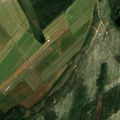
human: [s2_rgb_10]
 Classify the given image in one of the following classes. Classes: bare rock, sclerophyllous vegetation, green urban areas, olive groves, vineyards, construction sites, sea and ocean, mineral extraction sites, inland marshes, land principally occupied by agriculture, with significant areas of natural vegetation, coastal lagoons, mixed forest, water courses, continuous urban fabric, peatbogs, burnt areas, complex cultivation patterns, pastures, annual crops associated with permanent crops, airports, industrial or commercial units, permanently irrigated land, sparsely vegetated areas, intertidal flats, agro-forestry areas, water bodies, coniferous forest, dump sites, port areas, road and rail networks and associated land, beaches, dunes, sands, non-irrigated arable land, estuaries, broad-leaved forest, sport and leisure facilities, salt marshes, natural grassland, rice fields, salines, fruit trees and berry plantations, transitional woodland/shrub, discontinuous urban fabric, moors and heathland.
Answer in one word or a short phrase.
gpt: non-irrigated arable land, coniferous forest, mixed forest, transitional woodland/shrub